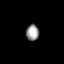
Tissue: lung
Cell type: T cells
Senescence score: 0.137
Nuclear area (px): 201
Mean DAPI intensity: 154.204